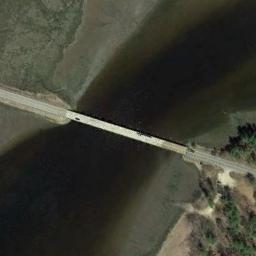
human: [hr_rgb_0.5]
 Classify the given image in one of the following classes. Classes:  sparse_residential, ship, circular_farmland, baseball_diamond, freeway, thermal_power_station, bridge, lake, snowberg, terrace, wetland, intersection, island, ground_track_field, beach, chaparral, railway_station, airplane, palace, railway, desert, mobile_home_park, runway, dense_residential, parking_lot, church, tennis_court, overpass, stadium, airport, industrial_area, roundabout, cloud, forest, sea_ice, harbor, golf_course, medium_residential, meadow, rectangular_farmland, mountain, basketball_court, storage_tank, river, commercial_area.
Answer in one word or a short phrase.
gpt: bridge